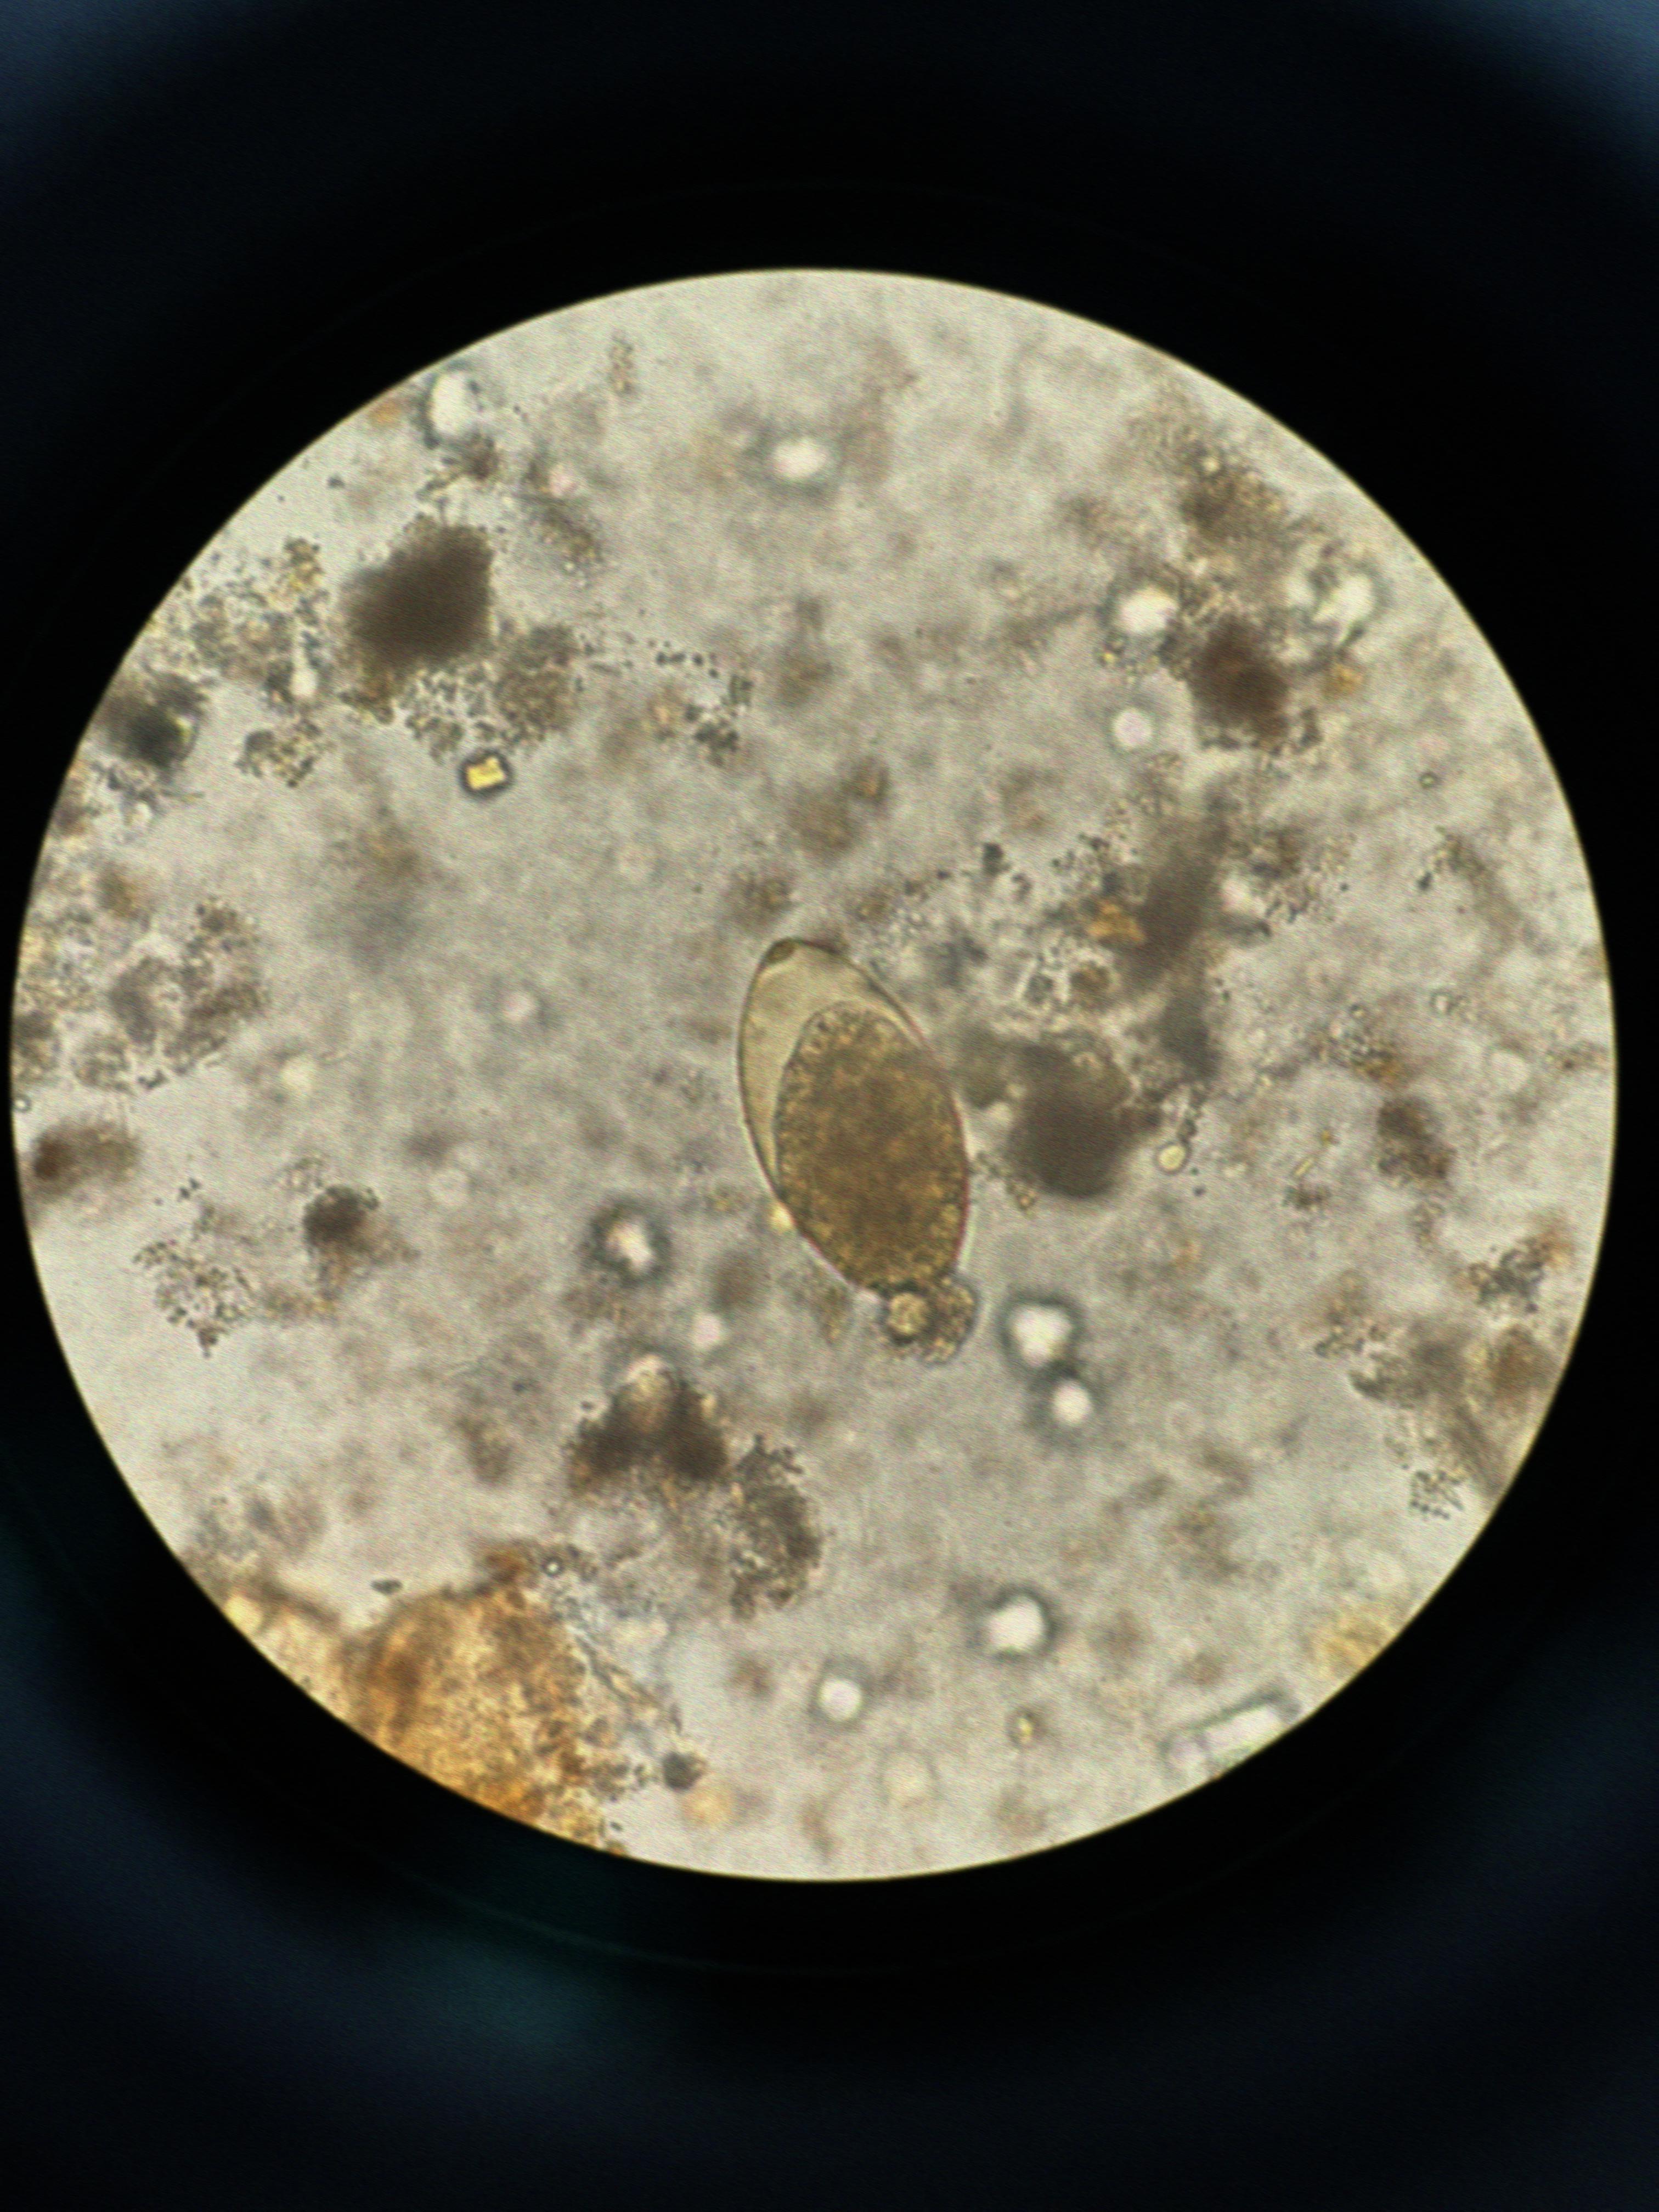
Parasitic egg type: Fasciolopsis buski